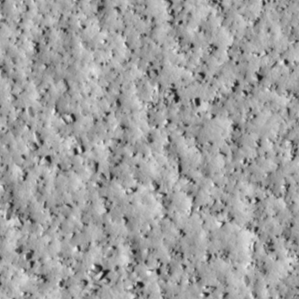
Label: non_frost